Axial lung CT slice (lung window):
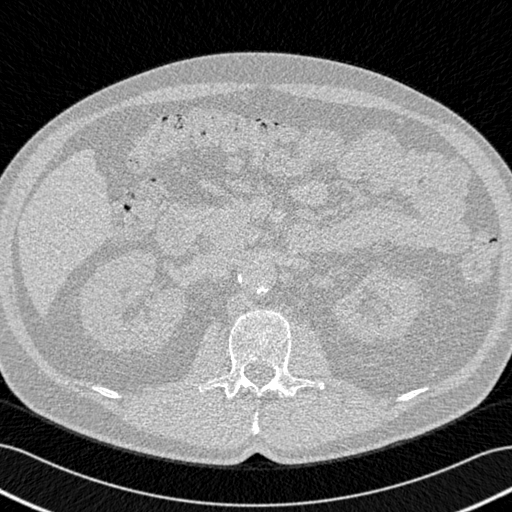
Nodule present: no